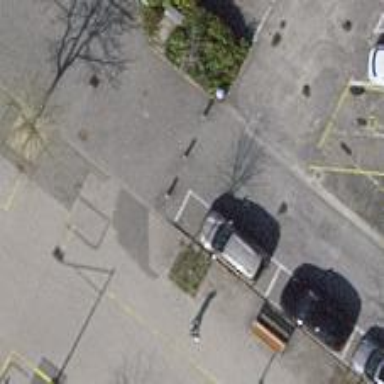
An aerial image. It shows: Bollard barrier.